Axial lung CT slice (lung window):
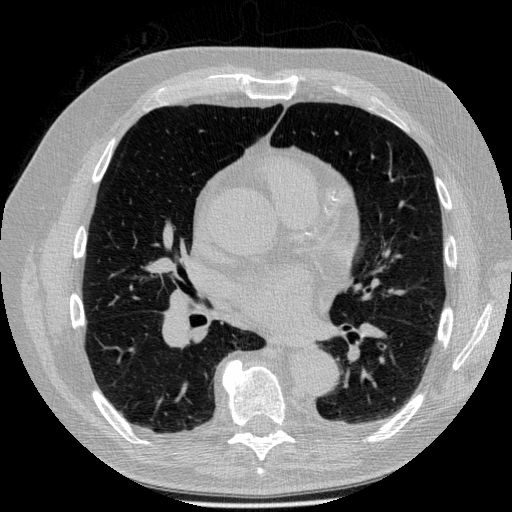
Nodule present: no